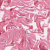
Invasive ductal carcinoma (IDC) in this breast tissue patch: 0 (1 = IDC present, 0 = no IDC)